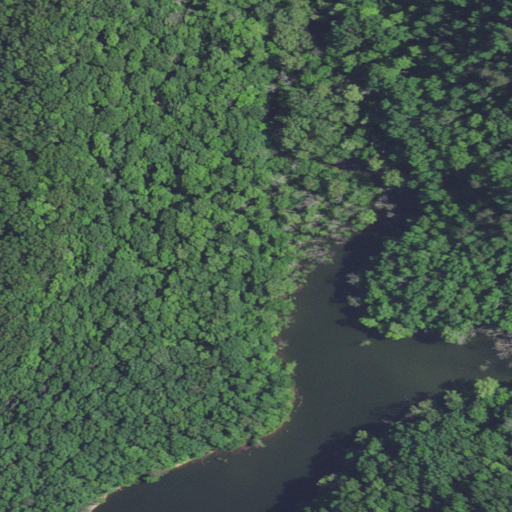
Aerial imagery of valley in Kentucky named Sulphur Springs Hollow containing deciduous forest, mixed forest, grassland, open water, and barren land